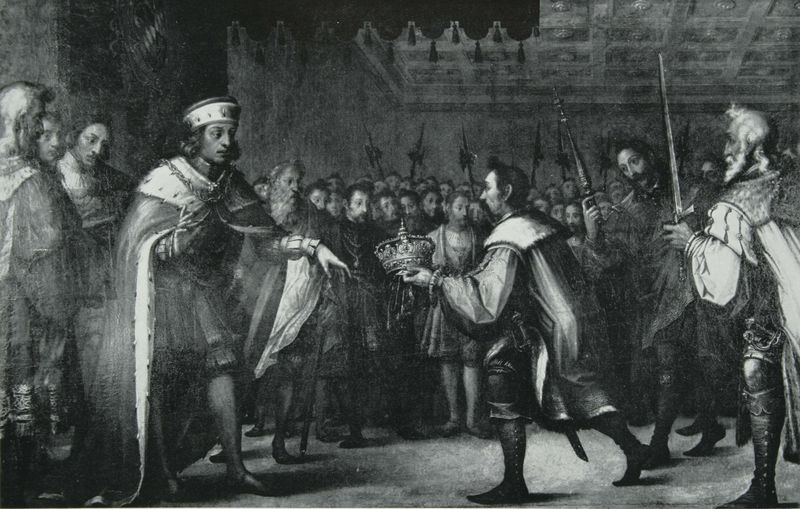
Titel: Zurückweisung der böhmischen Königskrone durch Albrecht III.
Künstler: Hans Werl
Standort: München
Institution: Bayerische Staatsgemäldesammlungen
Schlagwörter: dunkel, gemälde, hand, mann, schatten, umhang, weiß, menschen, geste, grau, holz, hut, männer, raum, schwarz, zeichnung, zimmer, schloss, fest, malerei, menge, versammlung, alt, bart, bärte, gesichter, jung, kappe, blicke, bärtig, diener, hermelin, historie, kragen, pelz, rembrandt, tragen, innenraum, vorhang, wache, kirche, gewand, interieur, lange haare, mantel, adel, decke, gewänder, krone, locken, renaissance, beine, genrebild, schuhe, zuschauer, kette, grafik, graphik, hof, saal, gefolge, historienbild, kaiser, könig, lanze, soldaten, thron, robe, halskette, halle, foto, barfuss, geben, druck, schwarz-weiß, radierung, stich, schwert, schwerter, waffen, knien, soldat, bürger, bleistift, auswahl, degen, stiefel, herrscher, schritt, reichen, zeremonie, menschenmenge, armee, heer, rüstung, kopie, photo, wappen, anhänger, dekce, mittelalter, herzog, historienmalerei, krönung, priester, geistlichkeit, hellebarde, verbeugung, baldachin, lanzen, troddeln, adlige, übergabe, adliger, kassetten, kassettendecke, hellebarden, piken, speere, meute, erstaunt, kupferstich, reproduktion, hermelinmantel, wachen, hofstaat, purpur, krönungsmantel, ornat, zepter, kniefall, szepter, kaltnadel, zeremoniell, regent, albrecht, überreichen, bringen, thronsaal, zeugen, böhmen, festakt, krönen, königskrone, rittersaal, schuhwerk, spieße, helebarden, ablehnung, deckentäfelung, istoria, kirchengewand, wenzelskrone, zermonie, verweigerung, 1600, hofszene, julia 1, waffem, zurückweisung, krönungszeremonie, langwaffen